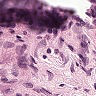
Metastatic tissue present: no